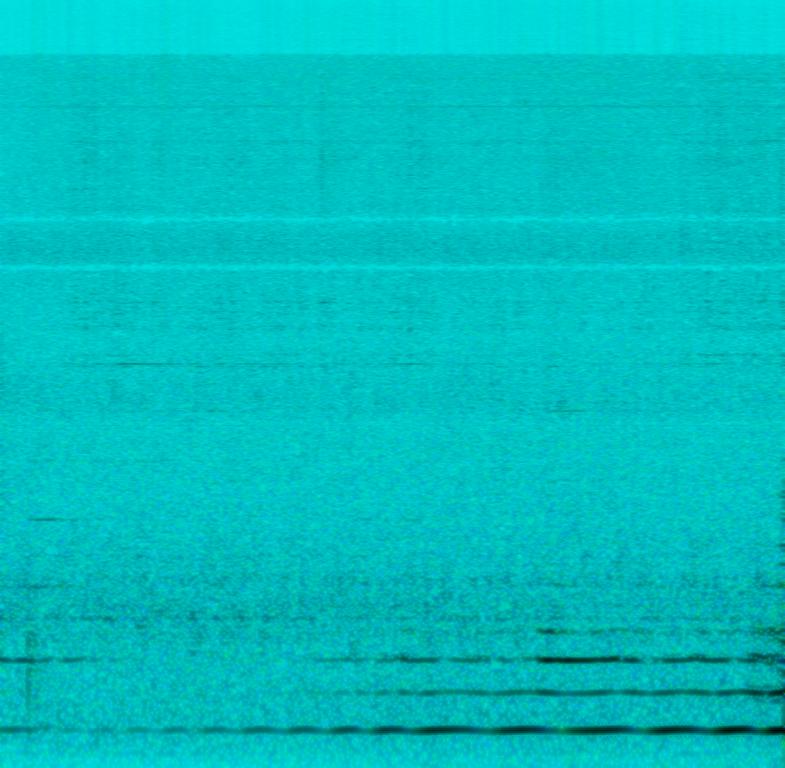
The low quality recording features a resonating bowl tone. It sounds calming and the recording is noisy and in mono.